Interaction volume radius: 10 \u00c5
Interaction volume height: 15 \u00c5
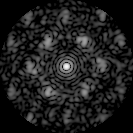
Disorder parameter: 0.6276